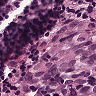
Metastatic tissue present: yes